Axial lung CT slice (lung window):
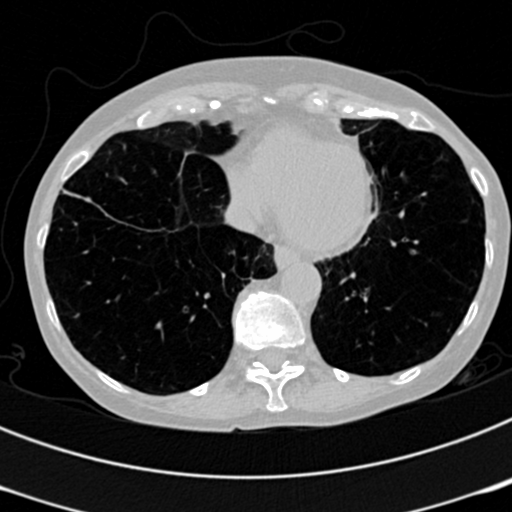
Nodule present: no